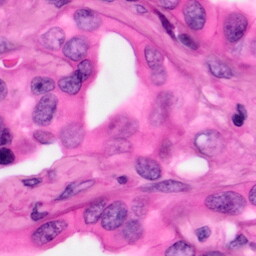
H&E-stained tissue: Pancreatic